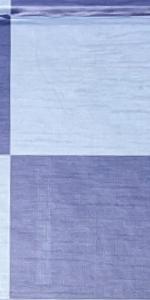
Label: Empty